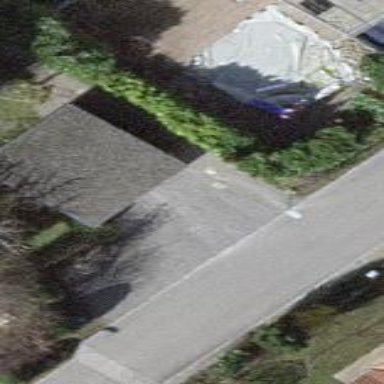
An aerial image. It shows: Garage.